Interaction volume radius: 5 \u00c5
Interaction volume height: 15 \u00c5
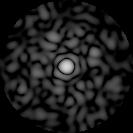
Disorder parameter: 0.834